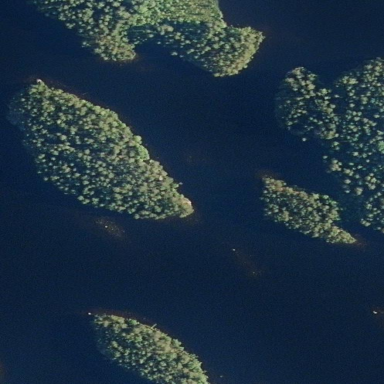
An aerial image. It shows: Image showing island.